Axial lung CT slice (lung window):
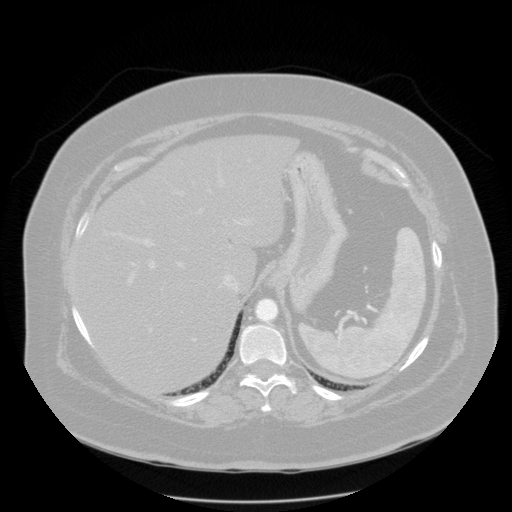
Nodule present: no